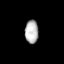
Tissue: lung
Cell type: Myeloid cells
Senescence score: 0.5923
Nuclear area (px): 309
Mean DAPI intensity: 177.786